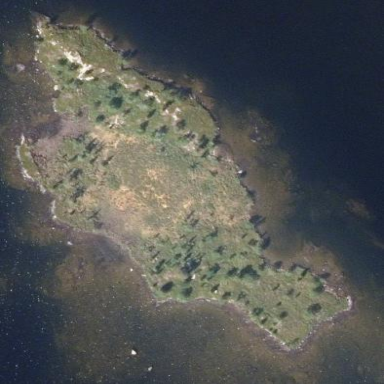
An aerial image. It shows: Islet.